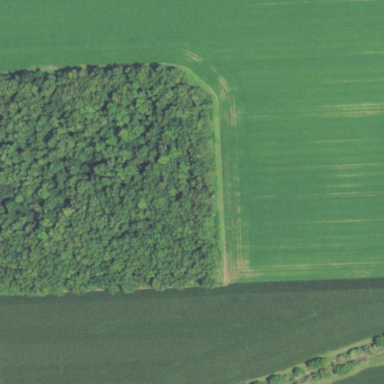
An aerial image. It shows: Deciduous broadleaved woodland.